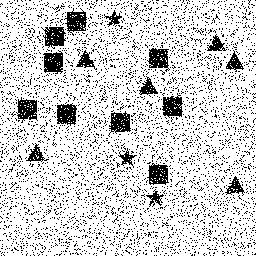
Squares: 9
Triangles: 6
Stars: 3
Total shapes: 18